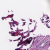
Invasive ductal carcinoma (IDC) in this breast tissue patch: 1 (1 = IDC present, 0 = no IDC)